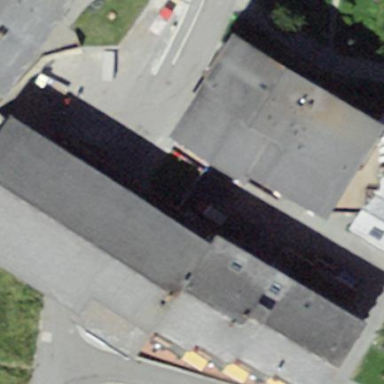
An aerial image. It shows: Hotel building.